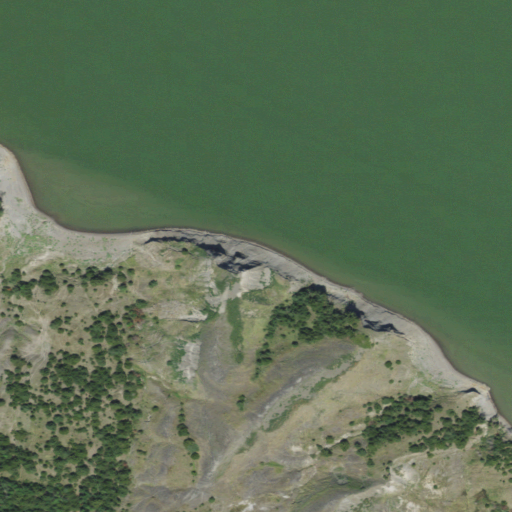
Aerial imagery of cliff(s) in South Dakota named Black Bluffs (historical) containing open water, grassland, deciduous forest, and evergreen forest